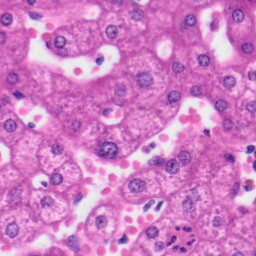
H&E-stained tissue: Liver